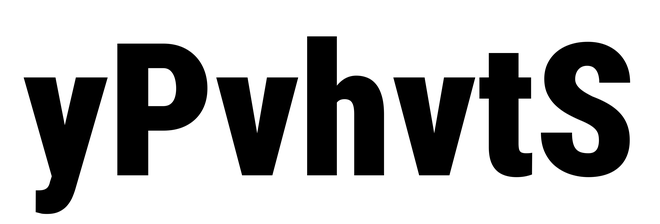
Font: Roboto_Condensed_Black